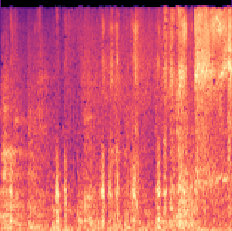
Sound class: Pig